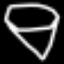
Label: diamond